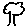
Label: tree